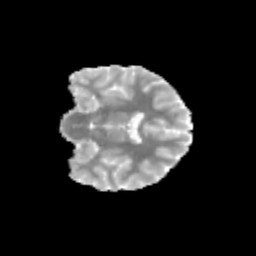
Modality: MD
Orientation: coronal
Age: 11
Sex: female
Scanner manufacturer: siemens
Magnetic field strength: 3 T
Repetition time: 3.8 s
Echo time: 0.07 s